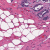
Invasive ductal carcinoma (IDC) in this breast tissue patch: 0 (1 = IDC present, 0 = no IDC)